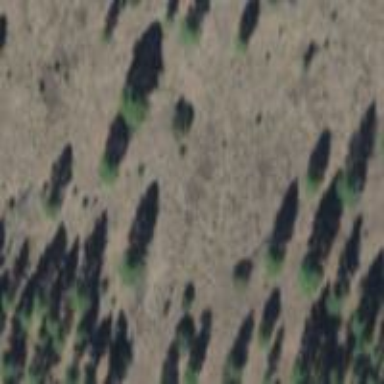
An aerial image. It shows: Area covered in scrub vegetation.